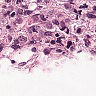
Metastatic tissue present: yes